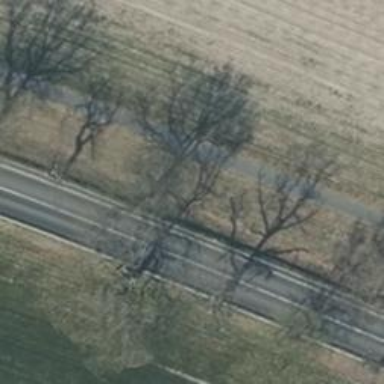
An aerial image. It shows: Row of deciduous broadleaved trees.